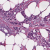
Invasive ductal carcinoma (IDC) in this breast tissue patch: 1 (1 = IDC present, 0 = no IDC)